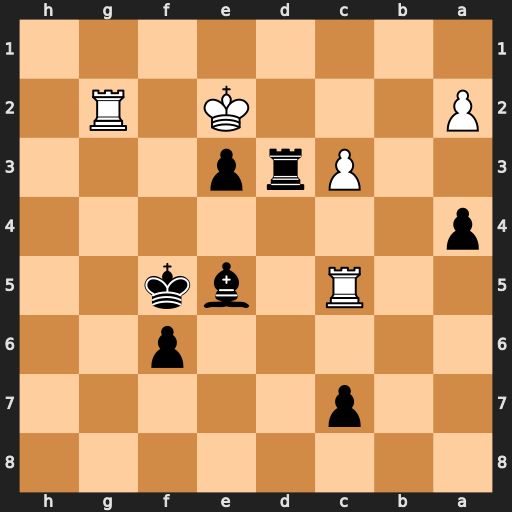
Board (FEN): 8/2p5/5p2/2R1bk2/p7/2Prp3/P3K1R1/8
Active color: b
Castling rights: -
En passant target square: -
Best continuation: Rd2+ Kf3 Rxg2